Field crop: maize
Growth stage: 2
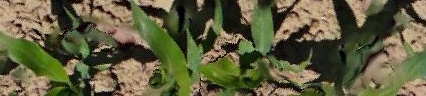
Species: maize